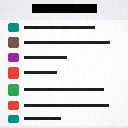
Screen state: on